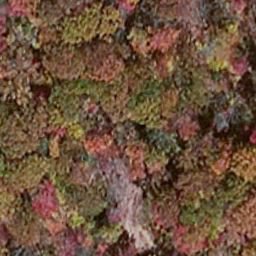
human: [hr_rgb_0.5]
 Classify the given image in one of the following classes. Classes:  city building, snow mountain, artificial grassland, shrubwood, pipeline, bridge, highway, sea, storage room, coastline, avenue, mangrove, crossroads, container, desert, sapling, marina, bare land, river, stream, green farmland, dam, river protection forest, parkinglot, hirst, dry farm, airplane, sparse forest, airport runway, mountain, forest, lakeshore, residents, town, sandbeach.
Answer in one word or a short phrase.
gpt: mangrove